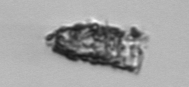
Label: Tintinnopsis